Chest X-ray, PA view. Patient: 67 years old, sex F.
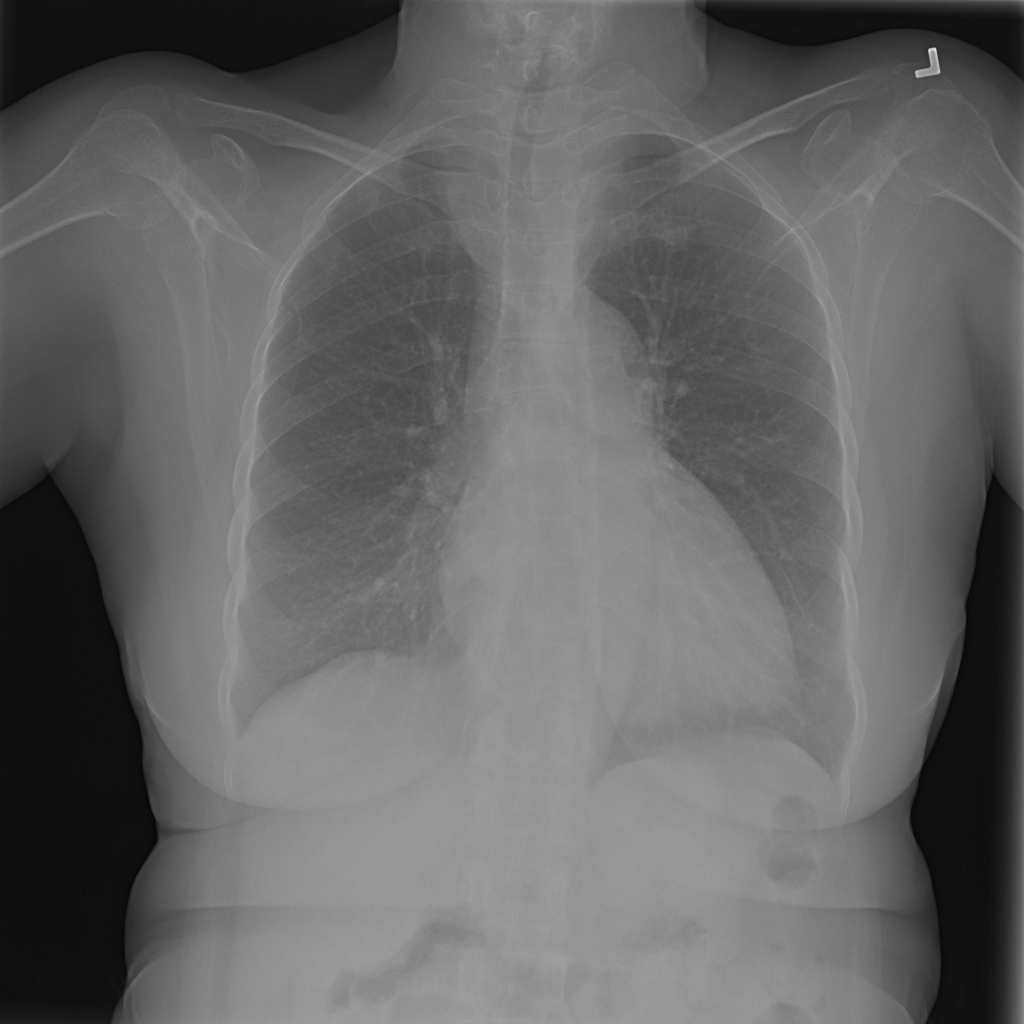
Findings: No Finding